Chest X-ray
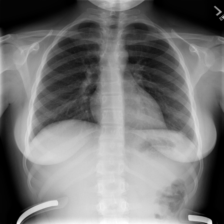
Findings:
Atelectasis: negative
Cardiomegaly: negative
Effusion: negative
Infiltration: negative
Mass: negative
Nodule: negative
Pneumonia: negative
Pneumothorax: negative
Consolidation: negative
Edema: negative
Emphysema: negative
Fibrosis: negative
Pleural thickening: negative
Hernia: negative